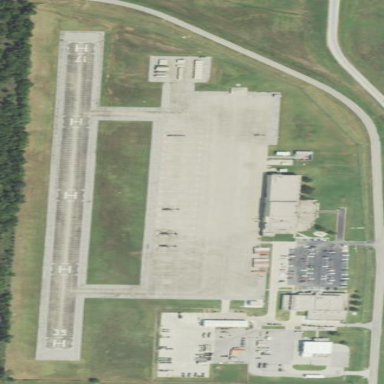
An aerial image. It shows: Military airfield.